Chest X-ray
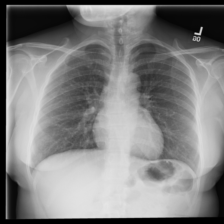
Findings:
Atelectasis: negative
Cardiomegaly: negative
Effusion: negative
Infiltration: negative
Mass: negative
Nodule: negative
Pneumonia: negative
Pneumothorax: negative
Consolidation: negative
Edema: negative
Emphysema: negative
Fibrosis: negative
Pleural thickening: negative
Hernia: negative